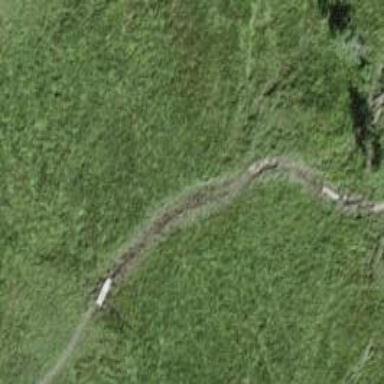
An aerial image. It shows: Ground path.